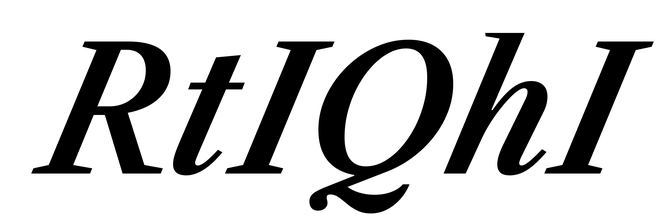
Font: LibreCaslonText-Italic_SemiBold_Italic